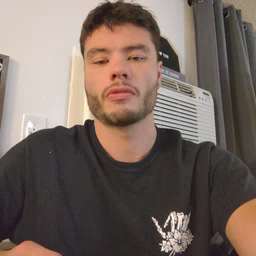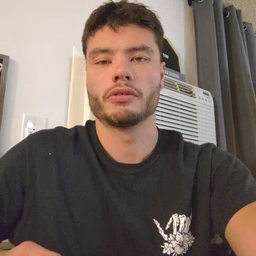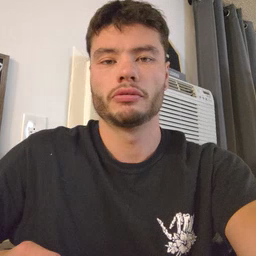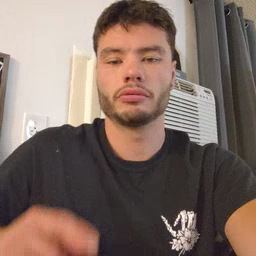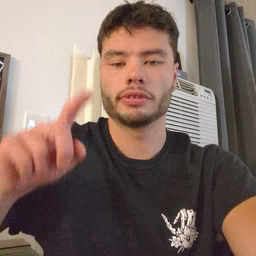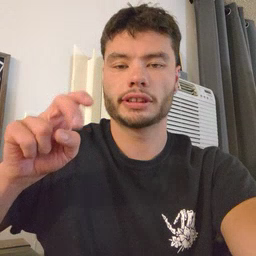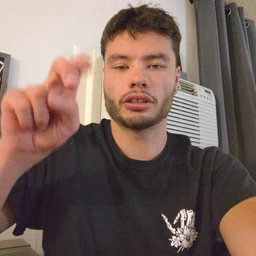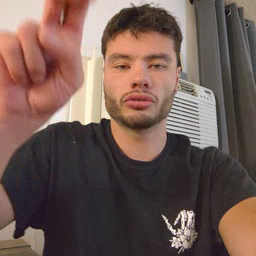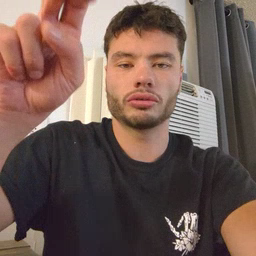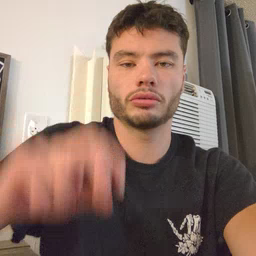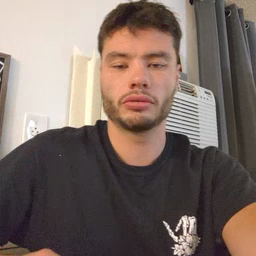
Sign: stairs